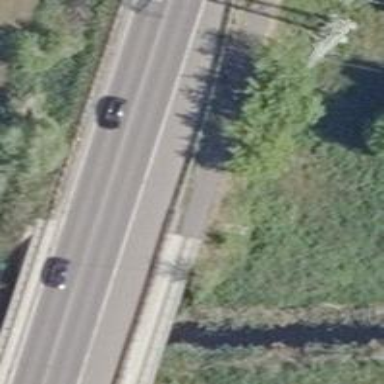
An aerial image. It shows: Asphalt path crossing over bridge.